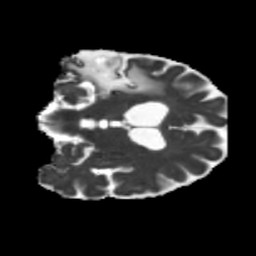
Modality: MD
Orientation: coronal
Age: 71
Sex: male
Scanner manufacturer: siemens
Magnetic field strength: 3 T
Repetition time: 5.25 s
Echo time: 0.08 s